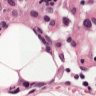
Metastatic tissue present: no